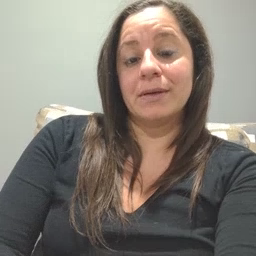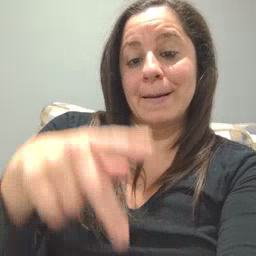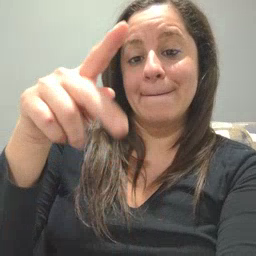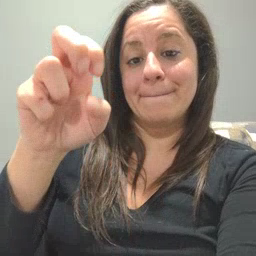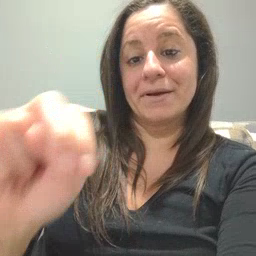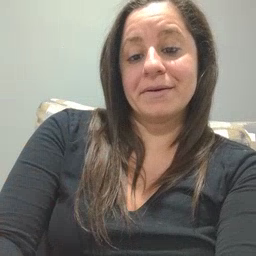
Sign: pen